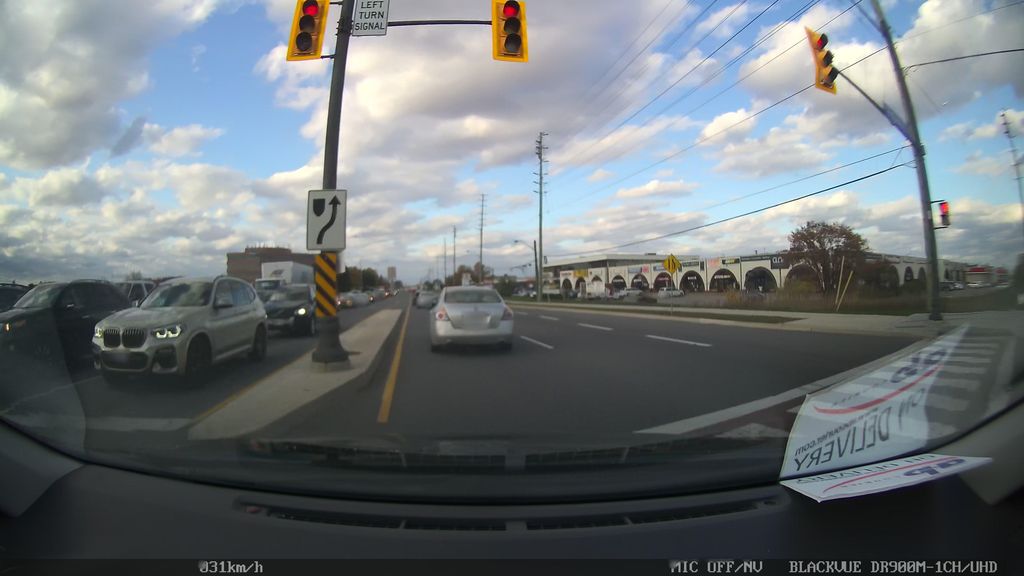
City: toronto